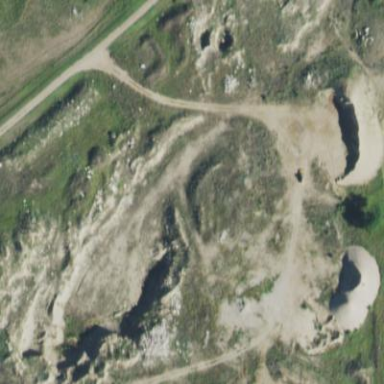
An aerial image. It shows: Quarry area.